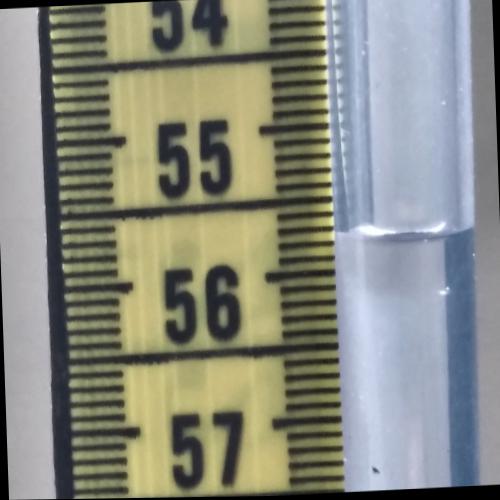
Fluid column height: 55.8 cm